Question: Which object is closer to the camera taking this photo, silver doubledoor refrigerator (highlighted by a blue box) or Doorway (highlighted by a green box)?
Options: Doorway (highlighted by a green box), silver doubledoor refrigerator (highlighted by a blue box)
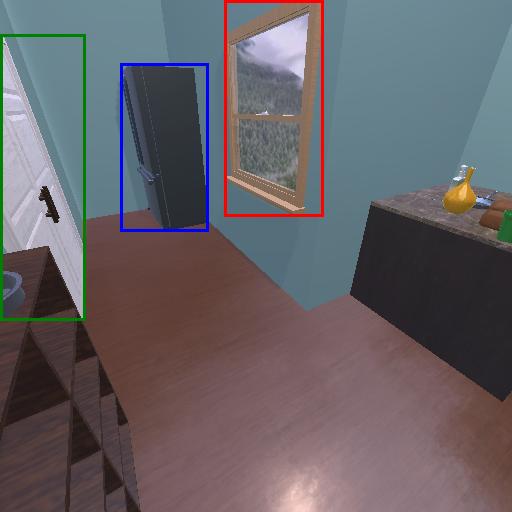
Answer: Doorway (highlighted by a green box)